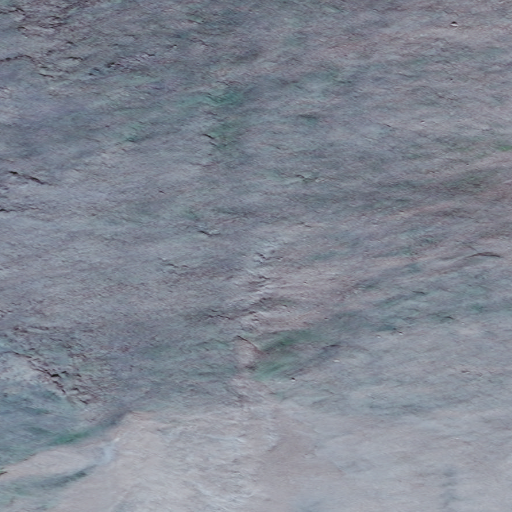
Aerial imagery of mountain in Alaska named Mount Distin containing only unknown